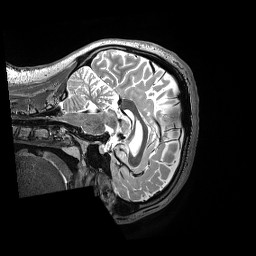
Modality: T2w
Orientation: sagittal